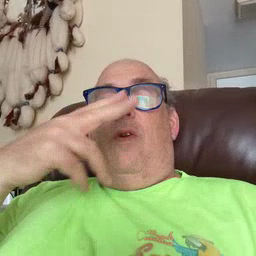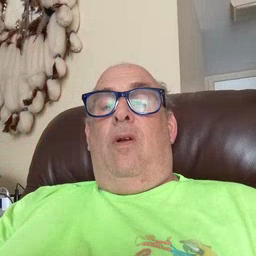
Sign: look